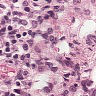
Metastatic tissue present: no